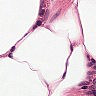
Metastatic tissue present: no